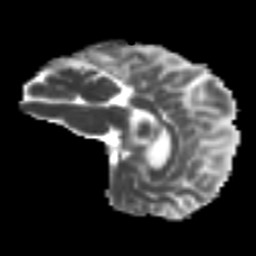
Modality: MD
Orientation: sagittal
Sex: female
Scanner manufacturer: ge
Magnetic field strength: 3 T
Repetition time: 7 s
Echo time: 0.08 s